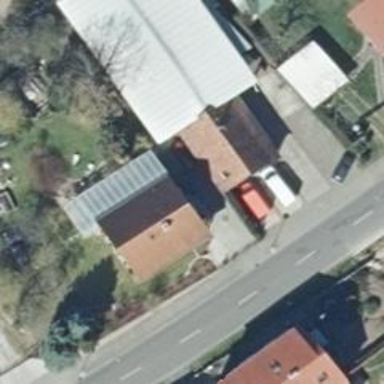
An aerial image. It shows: Car repair shop.